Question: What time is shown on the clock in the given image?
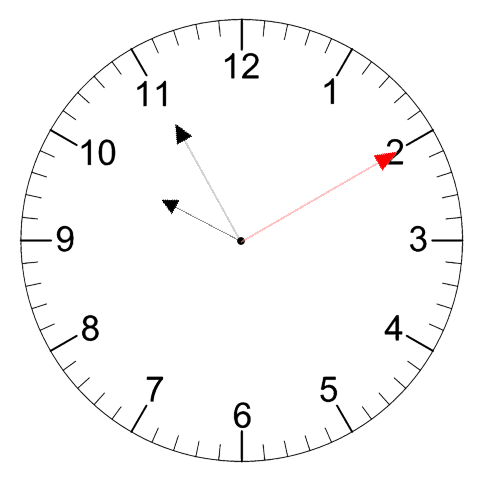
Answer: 09:55:10